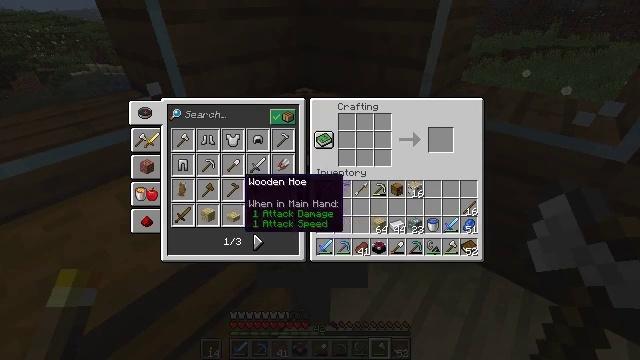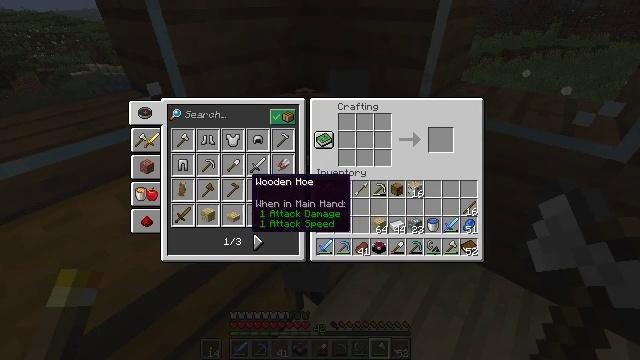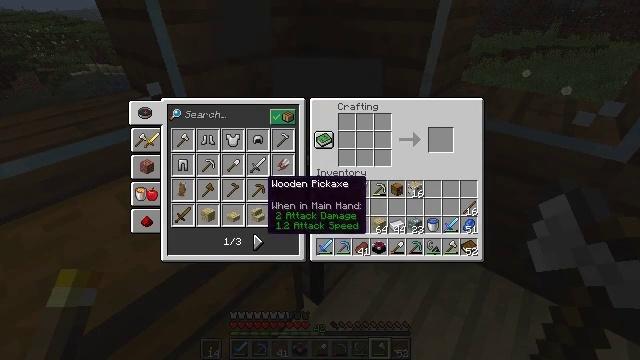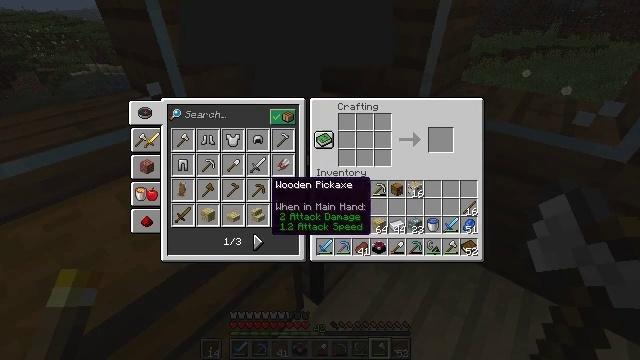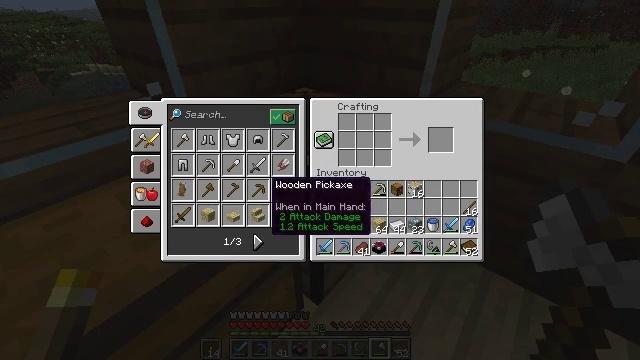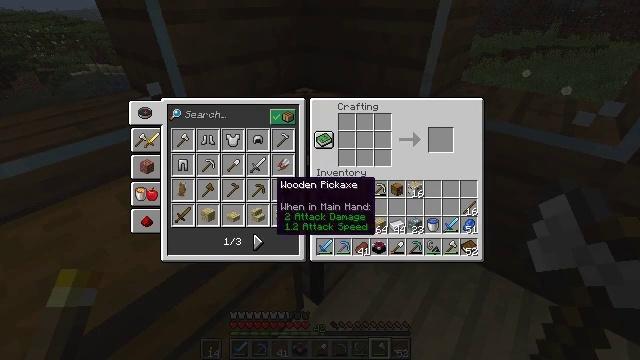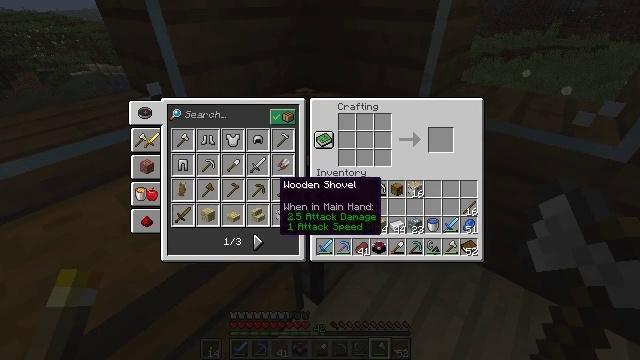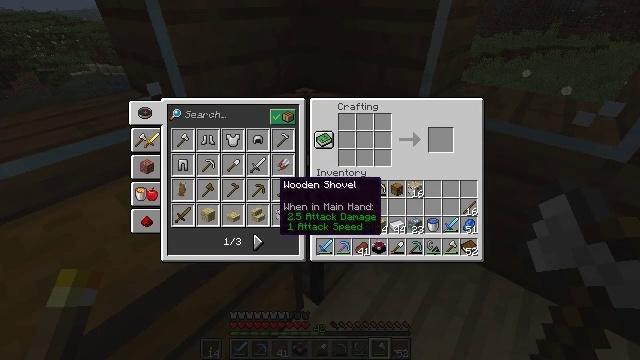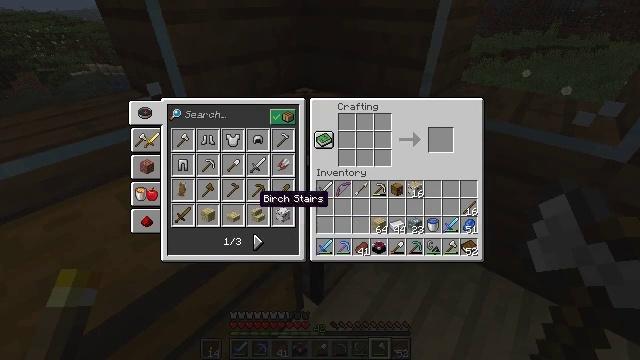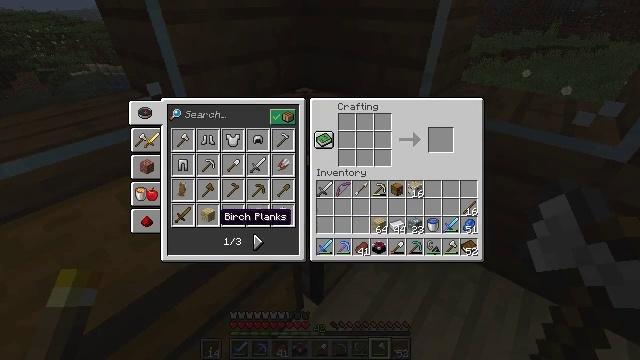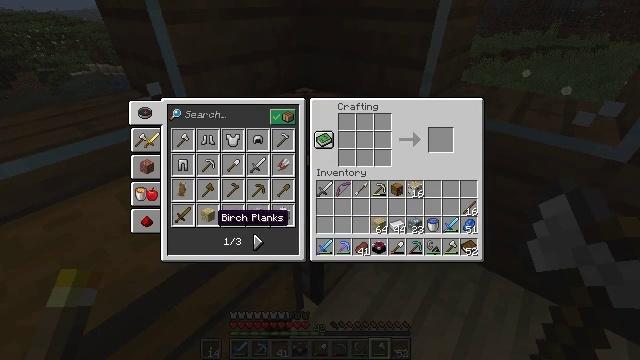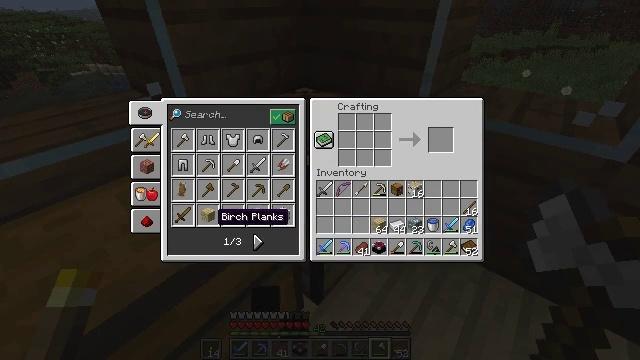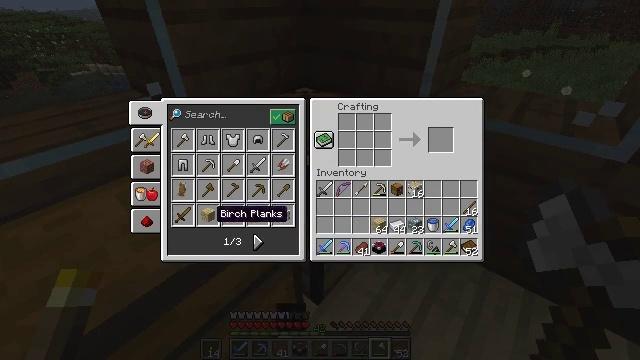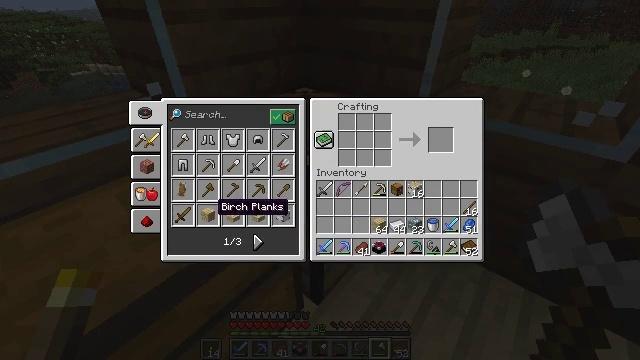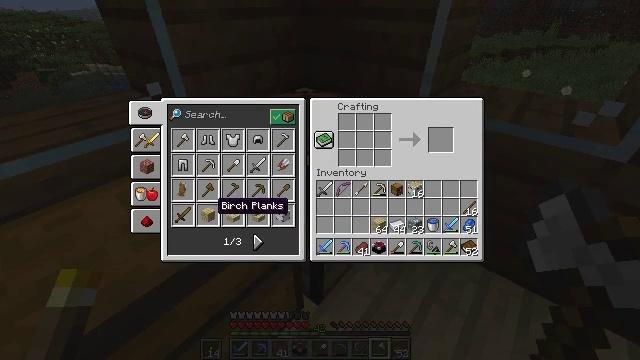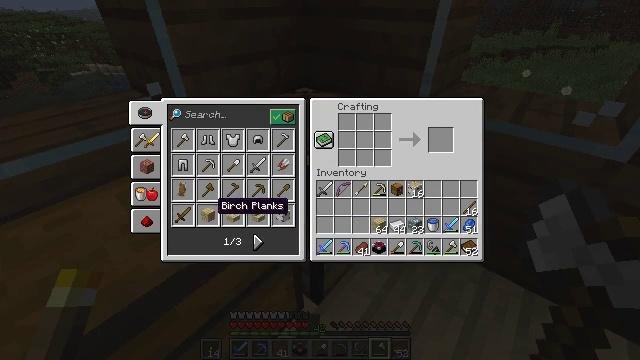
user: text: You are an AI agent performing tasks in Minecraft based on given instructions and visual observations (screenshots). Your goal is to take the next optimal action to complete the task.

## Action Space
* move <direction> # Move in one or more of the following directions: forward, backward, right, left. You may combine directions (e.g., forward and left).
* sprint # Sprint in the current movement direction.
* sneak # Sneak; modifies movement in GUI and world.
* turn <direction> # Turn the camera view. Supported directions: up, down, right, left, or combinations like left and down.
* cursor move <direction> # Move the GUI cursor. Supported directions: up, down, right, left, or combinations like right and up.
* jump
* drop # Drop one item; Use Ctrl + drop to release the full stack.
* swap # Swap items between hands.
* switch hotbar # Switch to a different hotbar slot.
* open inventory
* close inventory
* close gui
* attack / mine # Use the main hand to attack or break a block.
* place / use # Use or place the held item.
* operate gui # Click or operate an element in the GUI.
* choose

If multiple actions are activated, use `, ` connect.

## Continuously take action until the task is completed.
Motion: motion action
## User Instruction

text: Make birch planks from birch logs.
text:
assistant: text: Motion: no_op
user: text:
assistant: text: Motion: turn right
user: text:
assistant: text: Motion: no_op
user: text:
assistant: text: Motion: no_op
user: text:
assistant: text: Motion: no_op
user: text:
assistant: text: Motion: no_op
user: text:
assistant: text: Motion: no_op
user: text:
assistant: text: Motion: turn left and down
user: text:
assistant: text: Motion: turn left and down
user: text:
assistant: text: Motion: no_op
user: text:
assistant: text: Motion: sneak
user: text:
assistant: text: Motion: sneak
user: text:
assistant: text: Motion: sneak
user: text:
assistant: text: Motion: sneak
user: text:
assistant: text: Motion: sneak
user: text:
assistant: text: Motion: sneak
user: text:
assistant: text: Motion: sneak, attack / mine
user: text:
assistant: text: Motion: sneak, attack / mine
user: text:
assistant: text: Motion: sneak
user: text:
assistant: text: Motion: sneak
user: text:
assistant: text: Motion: sneak, turn right
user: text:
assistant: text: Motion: sneak, turn right and up
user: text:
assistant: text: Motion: sneak, turn right and up
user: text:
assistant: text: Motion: sneak, turn right and up
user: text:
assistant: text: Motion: sneak, turn right and up
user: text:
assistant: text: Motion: sneak, turn right and up
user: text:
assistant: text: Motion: sneak
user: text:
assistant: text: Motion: sneak, turn right and up
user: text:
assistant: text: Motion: sneak, turn right
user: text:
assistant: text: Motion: sneak